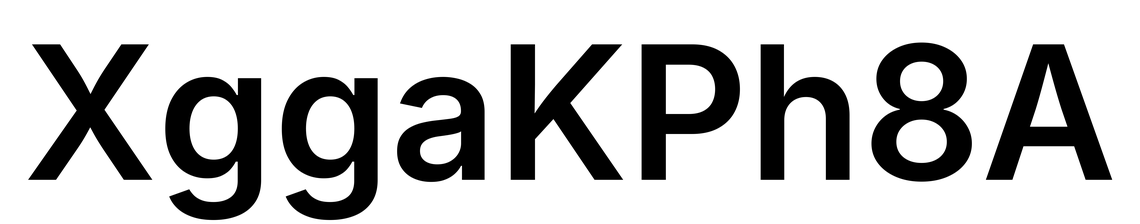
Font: Inter_SemiBold